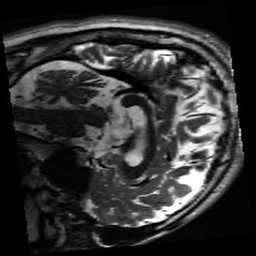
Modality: inplaneT2
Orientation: sagittal